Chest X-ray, PA view. Patient: 29 years old, sex M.
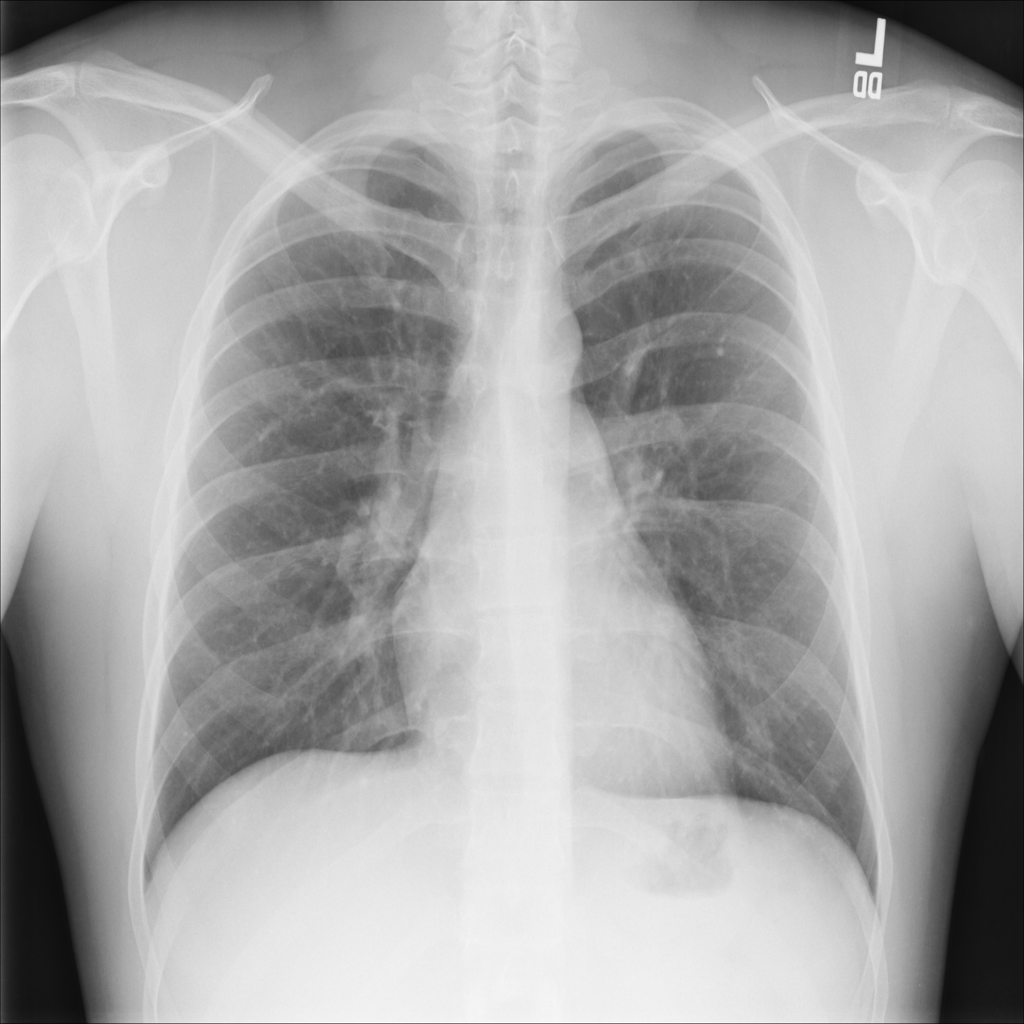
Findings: No Finding